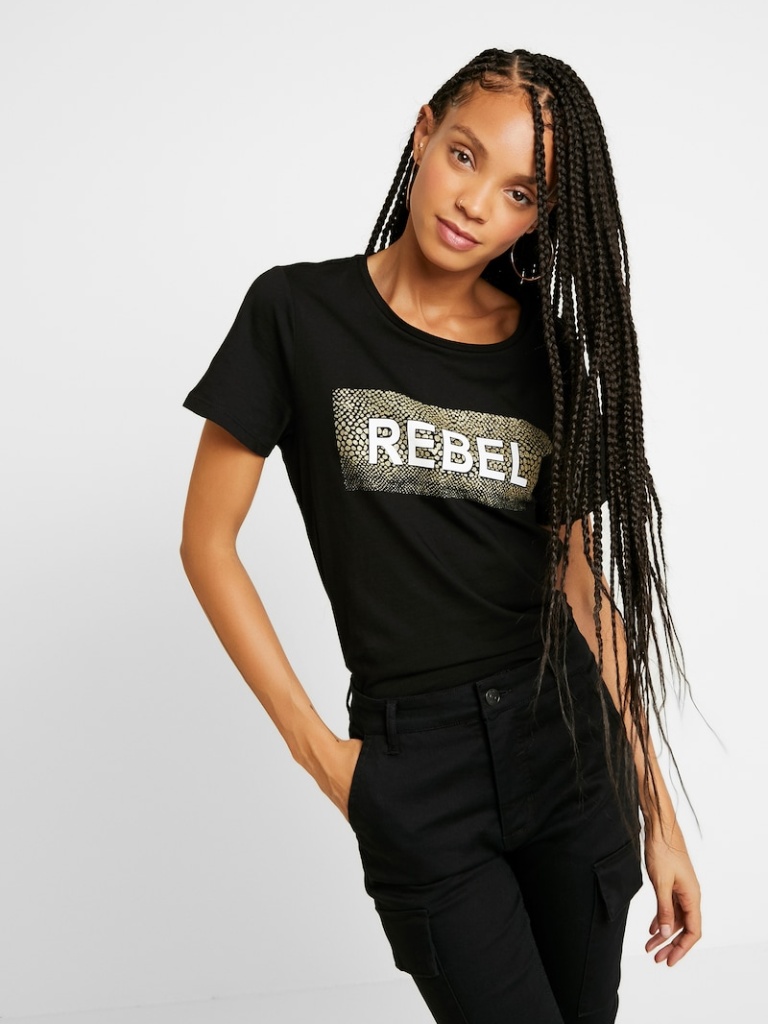
cotton tight short sleeve hip length Fully Tucked in crew t-shirt